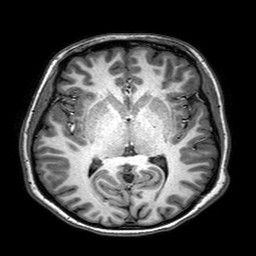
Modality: T1w
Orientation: coronal
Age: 21
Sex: female
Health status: healthy
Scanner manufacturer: philips
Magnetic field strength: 3 T